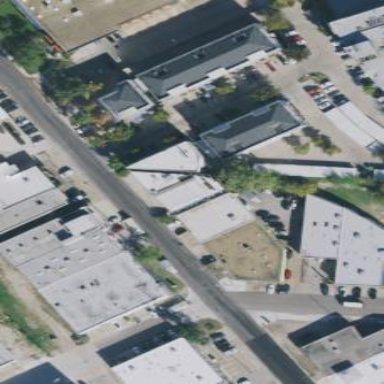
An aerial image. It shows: Commercial building.